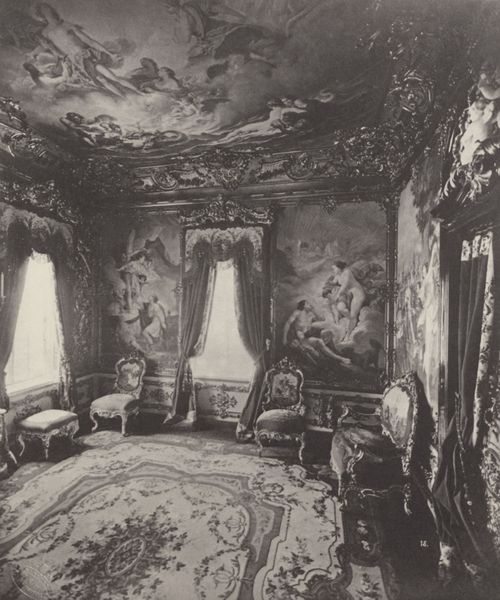
Titel: Bayerische Königsschlösser, Schloss Linderhof - Östliches Gobelin-Zimmer
Künstler: Joseph Albert
Standort: München
Institution: Bayerische Staatsbibliothek
Schlagwörter: berg, gemälde, hand, himmel, mann, nackt, weiß, wolken, frauen, ocker, blumen, fenster, frau, grau, licht, raum, schmuck, schwarz, strasse, stuhl, stühle, tisch, zimmer, schloss, tier, tiere, weg, wiese, wolke, beige, haube, malerei, muster, ornament, teppich, wand, arm, barock, bibel, sockel, bild, horn, innenraum, möbel, verzerrung, vorhang, öl, feld, felder, hügel, pfad, wiesen, boden, bestickt, gold, interieur, sessel, decke, rokoko, engel, hufe, bilder, sofa, perspektive, schuhe, bäuerin, berge, monochrom, hocker, saal, schemel, gardine, polster, salon, tapete, vorhänge, kopftuch, dekor, verzierung, wandgemälde, wandmalerei, stuck, gardiene, bemalt, foto, fotografie, wände, strümpfe, eingang, palast, seil, schwarz-weiß, hufen, photo, wandbilder, schnörkel, üppig, dekce, residenz, fresken, schnurr, tapisserie, reichtum, deckengemälde, fresko, kabinett, hörner, gepolstert, prunk, putten, kitschig, bock, ziegenbock, ziege, wandbehang, geschnitzt, kloks, deckenmalerei, stuckaturen, inventar, verzerrt, panel, prunkvoll, zicklein, lieblich, deckenfresko, orhang, stuk, horror vacui, verzogen, bibelszenen, wandteppiche, wandverzierung, verschnörkelt, überladen, teppig, ceckengemälde, tapisserei, nakcte, wandfresken, schnmuck, feauteuil, wandbilde, teppich+, fienster